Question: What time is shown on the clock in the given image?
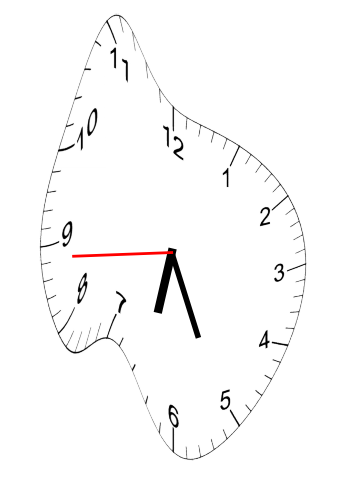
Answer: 06:25:44